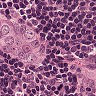
Metastatic tissue present: yes